Question: I am trying to design a simple gui interface. The frame consists of a main panel which contains another four panels "Staff Details", "Job Details" "Photo" and buttons. The output is as follows:

I used gridLayout for all the panels except for the "buttons panel" which has borderLayout.
Now I want to reduce the height of the bottom two panels so it won't have the extra space. How do I do that?
Here is the code for the "photo" panel and "button" panel. Both panels now have flow layout.
'''
photoPanel.setPreferredSize(new Dimension(300,70));
photoPanel.add(browsebx);
photoPanel.add(browseBtn);
btnPanel.setPreferredSize(new Dimension(300,70));
btnPanel.add(addBtn);
btnPanel.add(editBtn);
btnPanel.add(deleteBtn);
btnPanel.add(cancelBtn);
'''
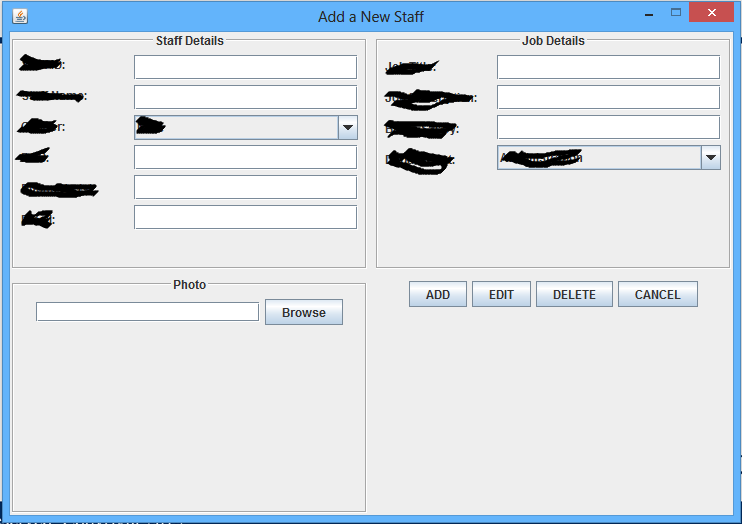
Answer: Your main panel is using a 'GridLayout', which means all four panels will be the exact same size. Don't use a GridLayout.
Instead maybe you can use a 'GridBagLayout'. This allows your to add each panel to a specific grid, but each panel will maintain its preferred size as determines by the layout manager used on each of the individual panels.
Read the section from the Swing tutorial on <URL> for more information and examples.
Remember each of the 4 child panels can use a different layout manager if desired. For example you would probably want to use a 'FlowLayout' for the buttons panel.